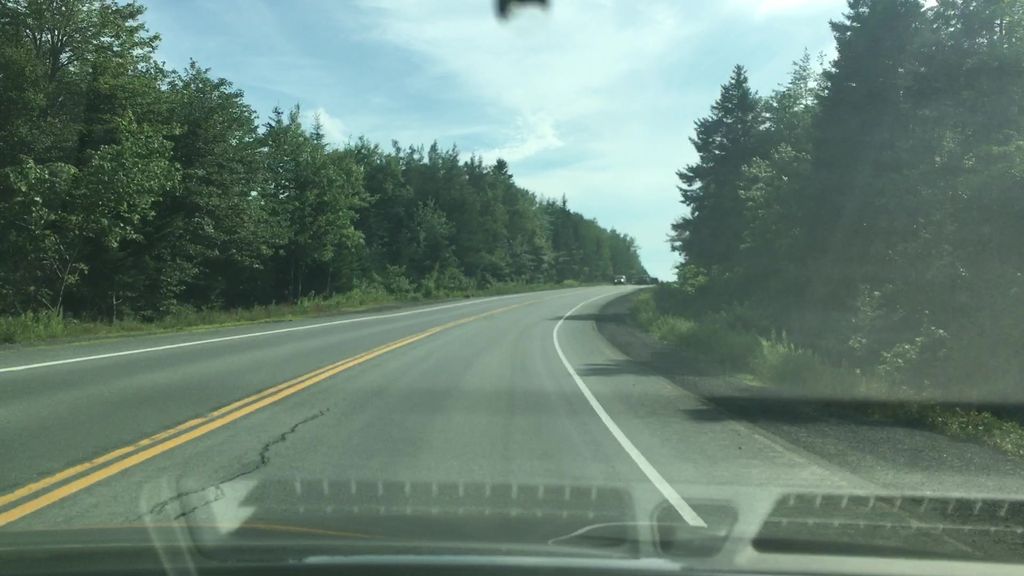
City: halifax